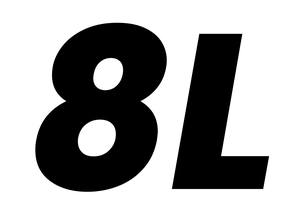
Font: Poppins-ExtraBoldItalic